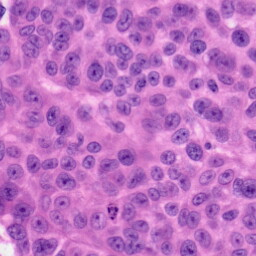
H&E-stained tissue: Skin